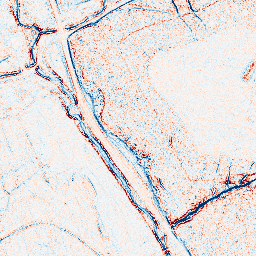
Category: edge_preserving
Decomposition family: anisotropic_diffusion
Decomposition parameters: iterations: 5
kappa: 100
gamma: 0.1
Upsampling method: quintic
Upsampling parameters: scale: 8
Upsampling scale: 8